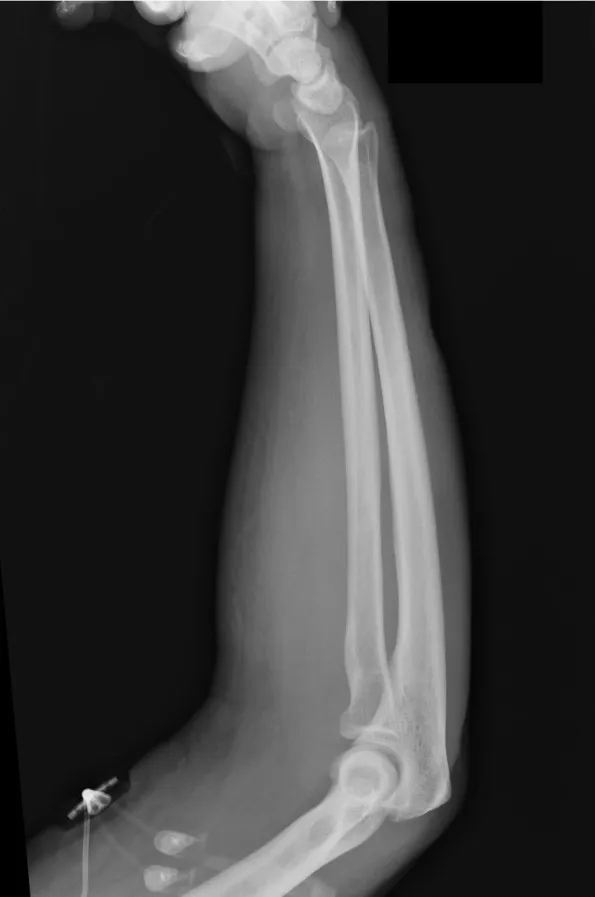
Lateral view of the right arm taken eight days after initial presentation demonstrating resolution of subcutaneous free air.
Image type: radiology (x_ray)